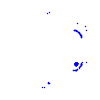
Particle: proton